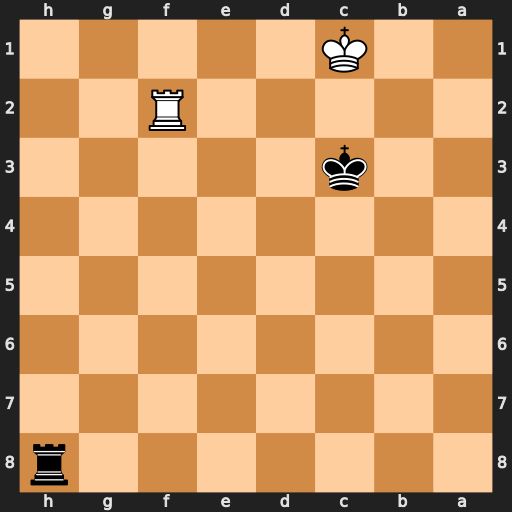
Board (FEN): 7r/8/8/8/8/2k5/5R2/2K5
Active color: b
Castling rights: -
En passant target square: -
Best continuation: Rh1+ Rf1 Rxf1#